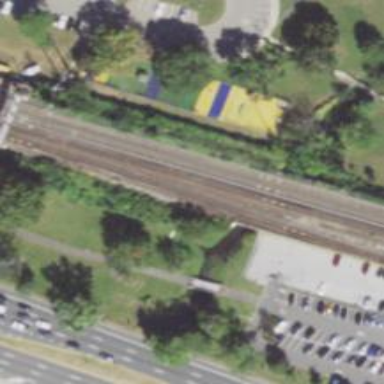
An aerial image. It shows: Electrified railway line.